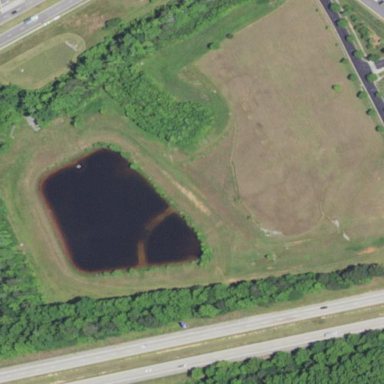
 creating natural and serene environment."